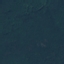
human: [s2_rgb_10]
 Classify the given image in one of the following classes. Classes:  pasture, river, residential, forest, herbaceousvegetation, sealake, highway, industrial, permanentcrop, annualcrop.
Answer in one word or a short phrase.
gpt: Forest